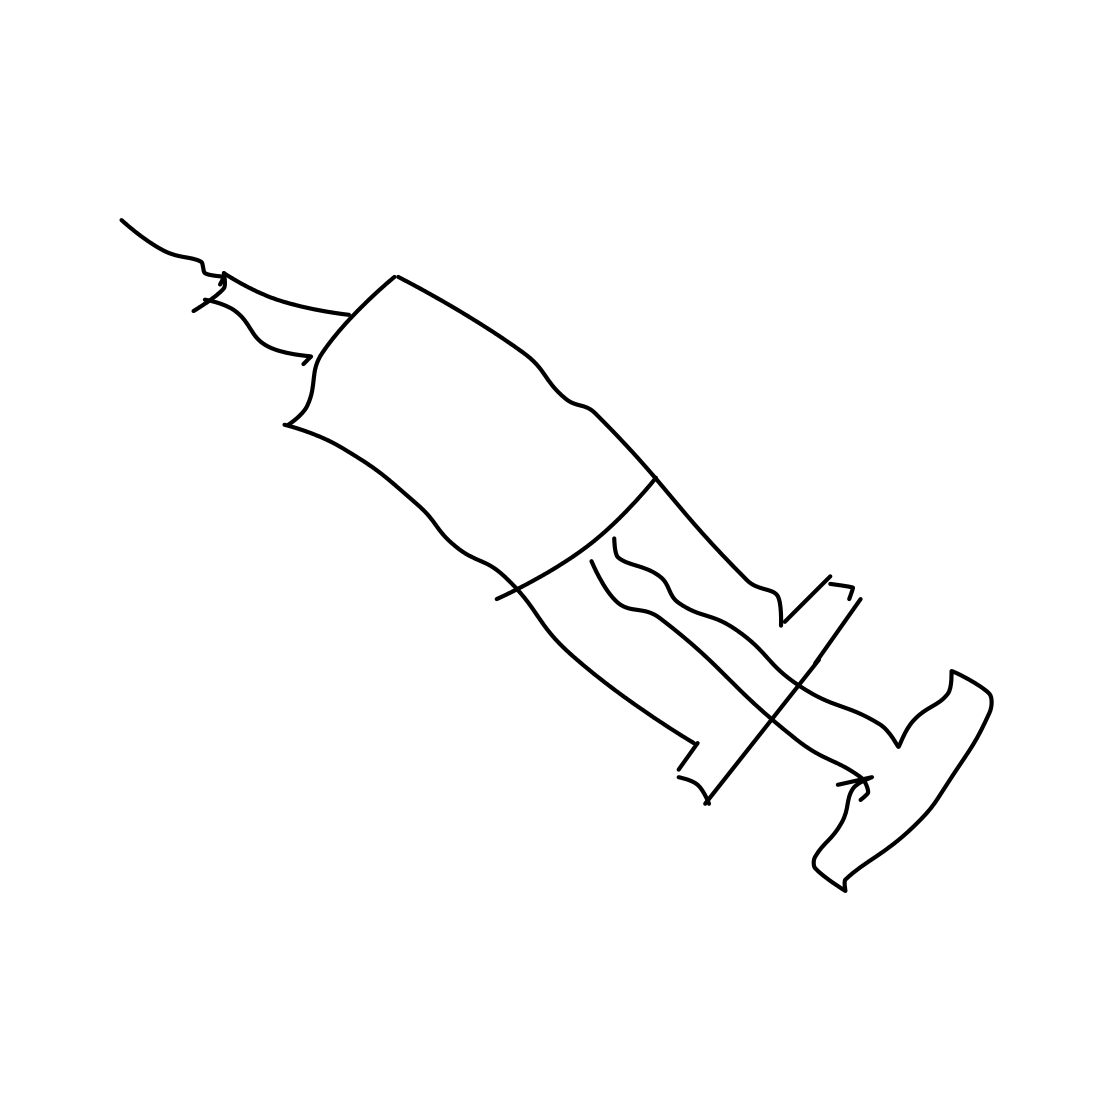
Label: syringe